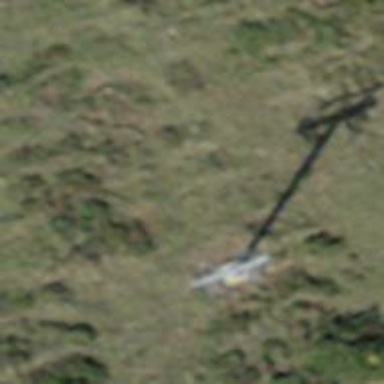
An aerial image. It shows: Pylon used for aerialway.